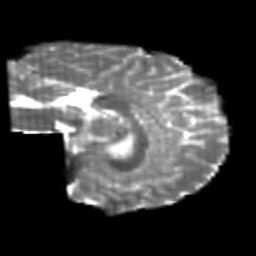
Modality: T2w
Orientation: sagittal
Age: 22
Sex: female
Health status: healthy
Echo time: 0.074 s